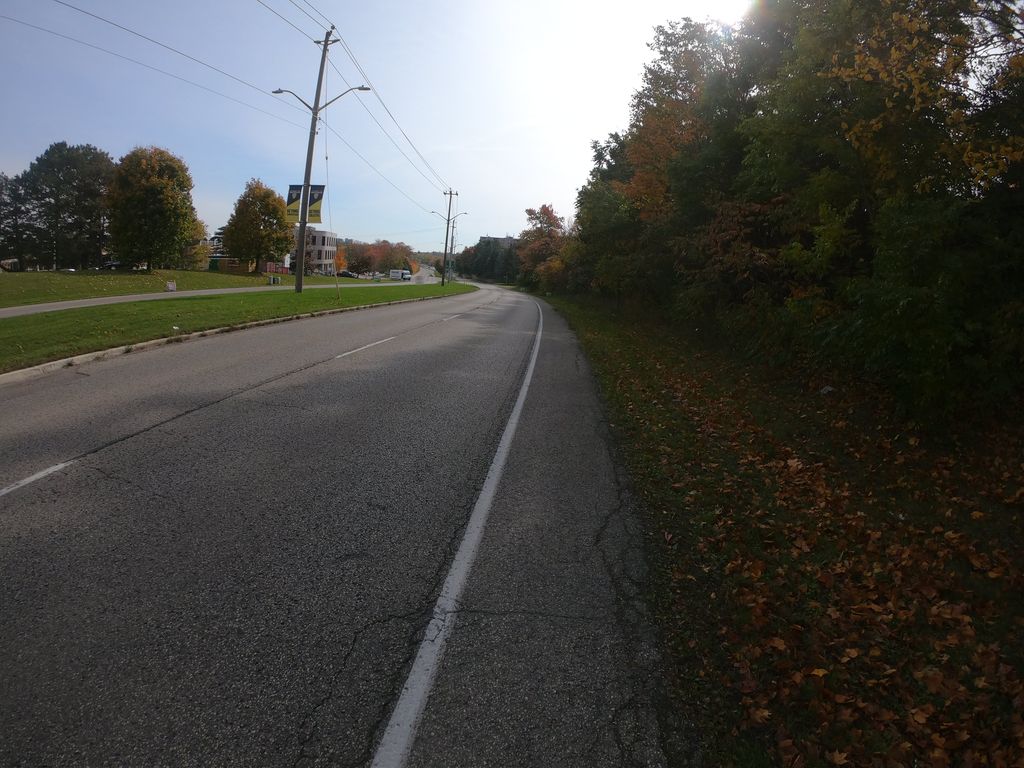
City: kitchener-waterloo